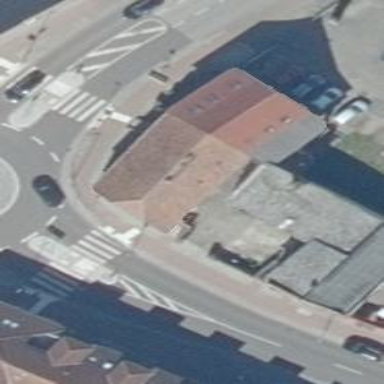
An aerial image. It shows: Building with half-hipped roof made of roof tiles.